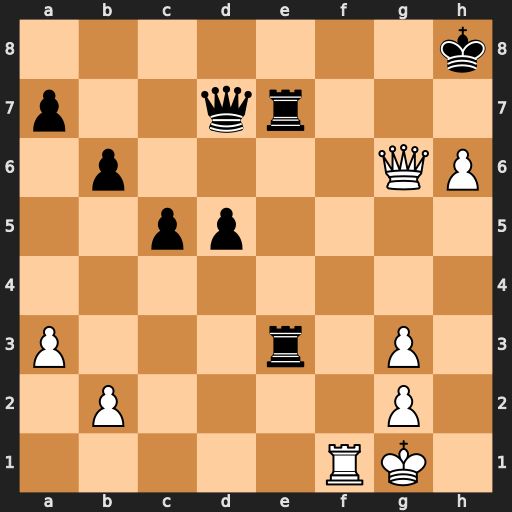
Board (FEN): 7k/p2qr3/1p4QP/2pp4/8/P3r1P1/1P4P1/5RK1
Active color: w
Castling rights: -
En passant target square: -
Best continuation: Rf8#